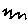
Label: zigzag